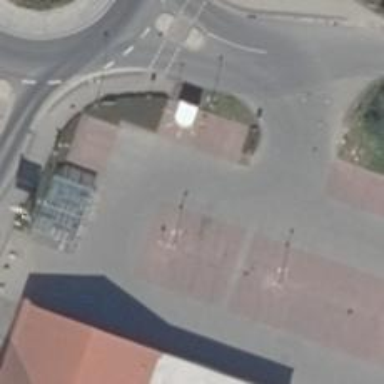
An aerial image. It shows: Parking area with surface.